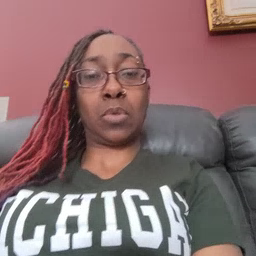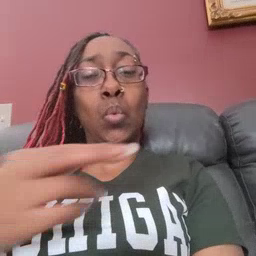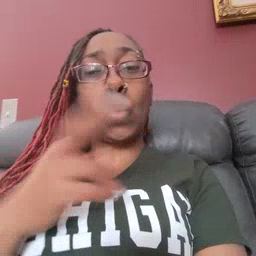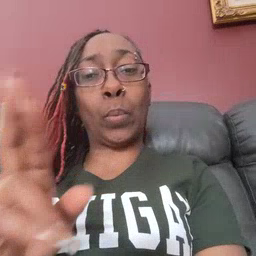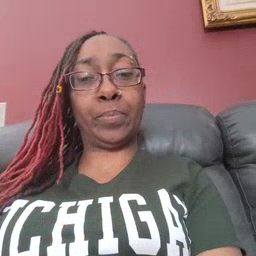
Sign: room